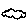
Label: cloud